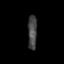
Tissue: skin
Cell type: Fibroblasts
Senescence score: 0.7495
Nuclear area (px): 300
Mean DAPI intensity: 70.777